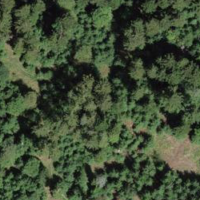
EUNIS habitat code: 43
Species observed at this site:
Vaccinium myrtillus